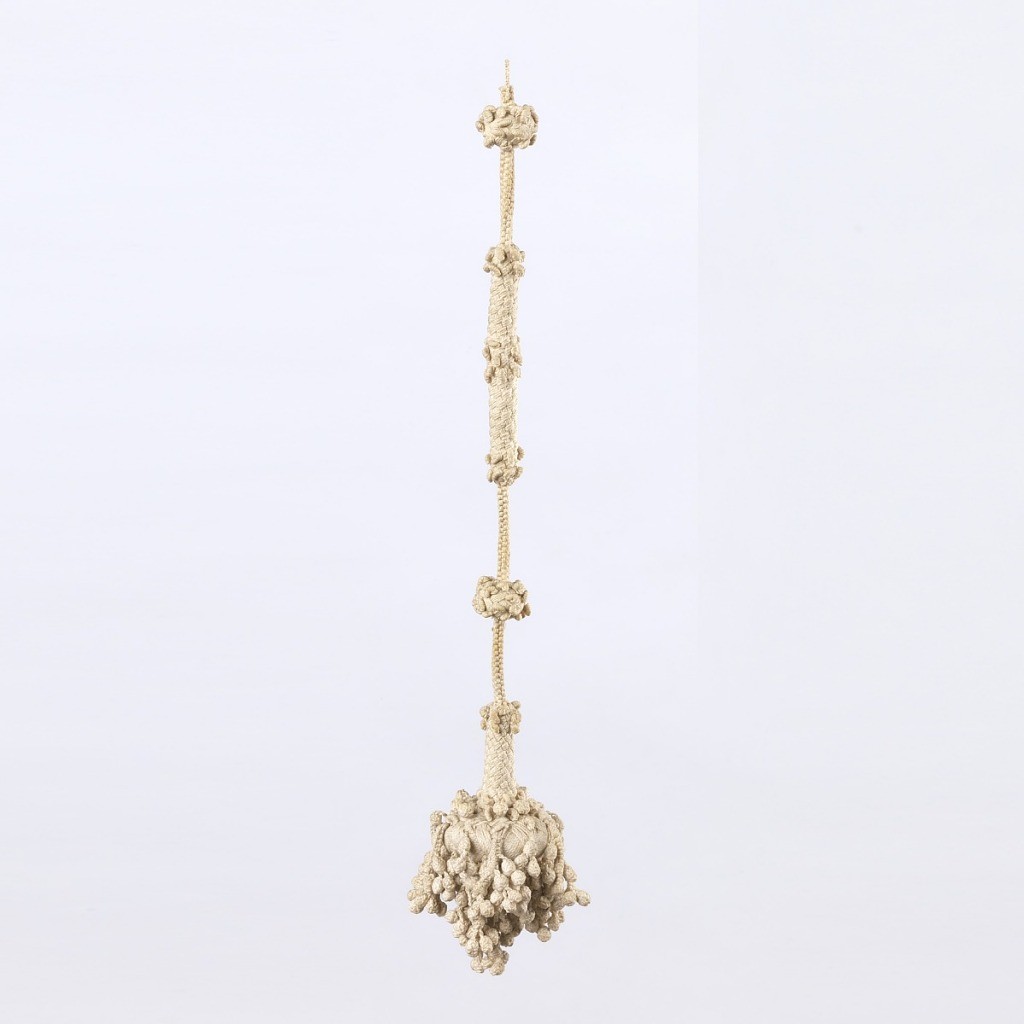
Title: Tassel
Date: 17th century
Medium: linen, wood Technique: braided and knotted Label: Braided and knotted linen, wood
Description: Linen tassel, braided and knotted. Long braided stem of varying widths and some knotting terminating in center unit made of three disks with much knotting attached.